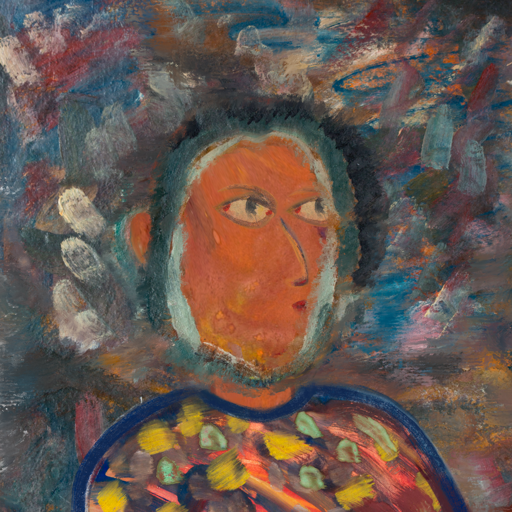
Background: Boggyland, Head And Neck Side: Mother_And_Son_Son, Face Side: GypsyMother, Bust: Mother_And_Son_Mother, Hair Side: Boggyland, Head Accessory: Blank, Second Necklace: Blank, Necklace: Blank, Baby: Blank